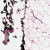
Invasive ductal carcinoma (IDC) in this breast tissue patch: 0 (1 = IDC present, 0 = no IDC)